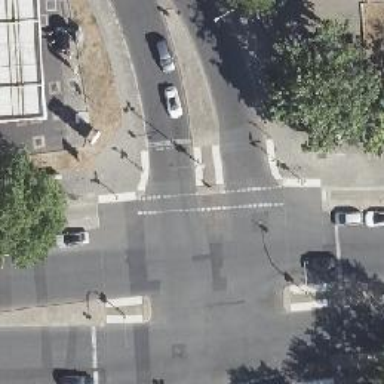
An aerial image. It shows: Crossing with traffic signals.